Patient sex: M
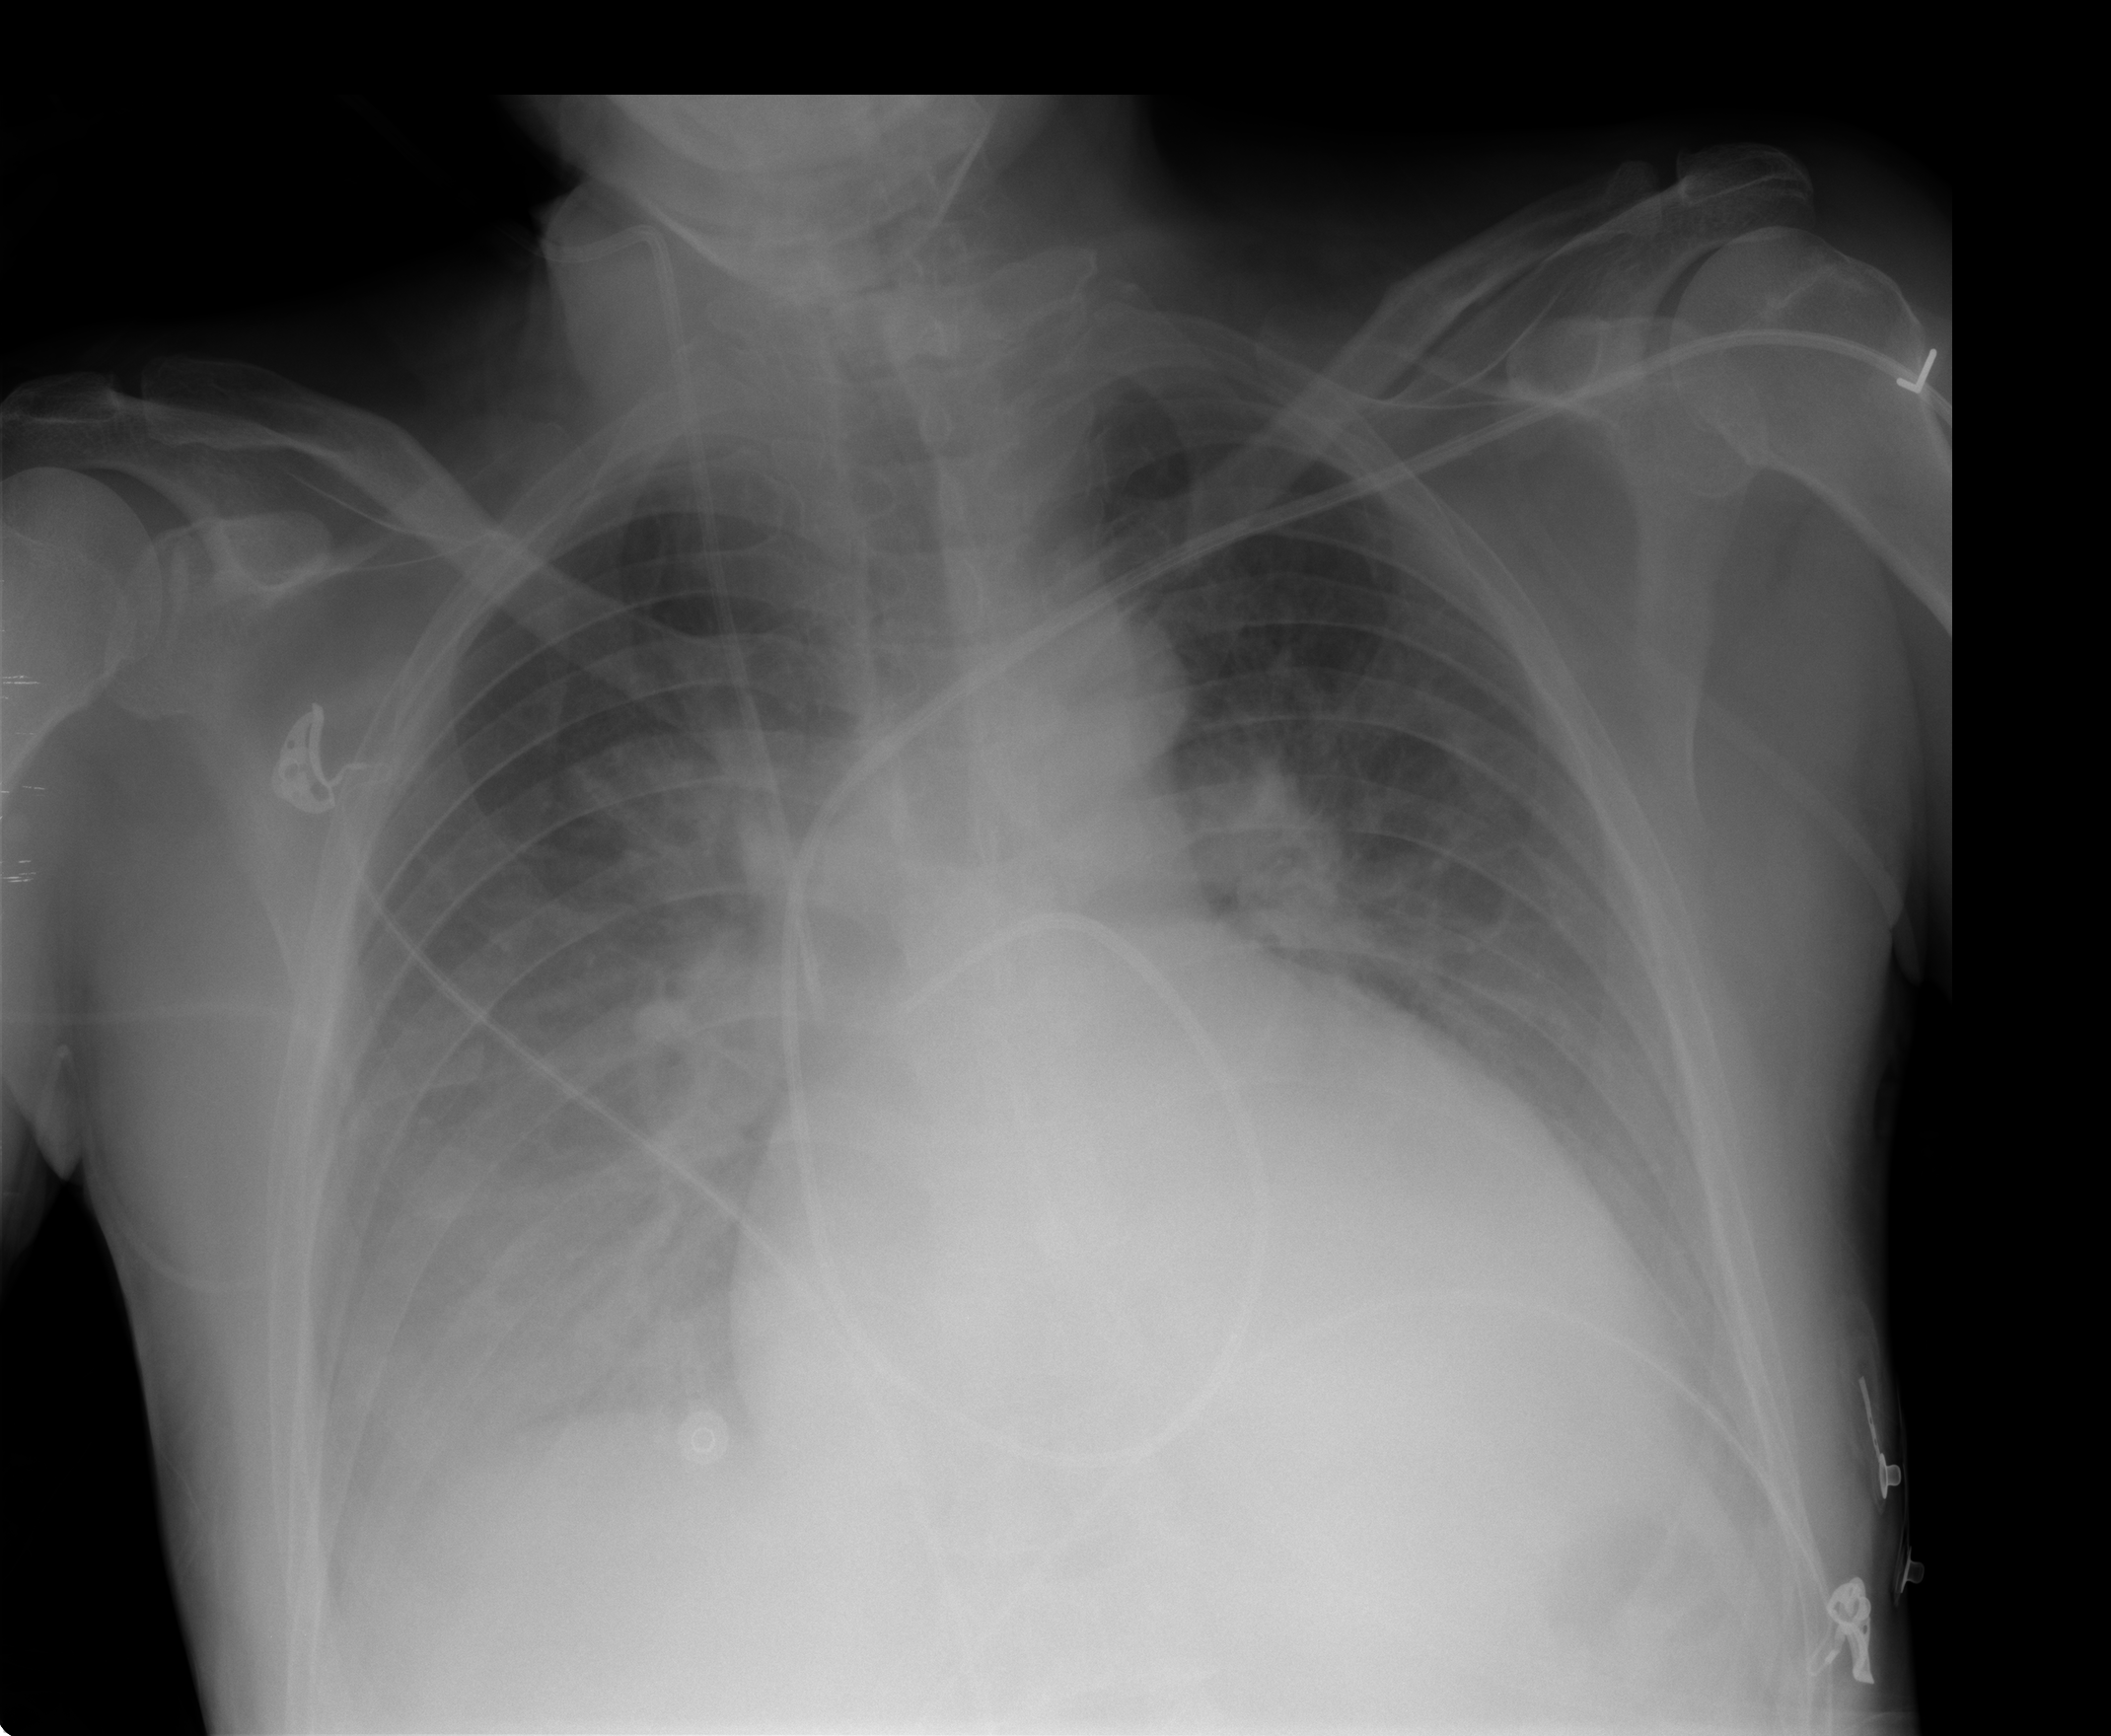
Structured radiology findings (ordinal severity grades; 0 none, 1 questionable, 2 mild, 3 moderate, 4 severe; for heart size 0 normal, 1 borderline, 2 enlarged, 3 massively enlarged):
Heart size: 3
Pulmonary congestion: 1
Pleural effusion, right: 2
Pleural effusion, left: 1
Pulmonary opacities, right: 1
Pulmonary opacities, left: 0
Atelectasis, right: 2
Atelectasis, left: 1